Field crop: maize
Growth stage: 1
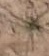
Species: salsola